Question: I'm developing an add-in and I'm encountering an error.
A bunch of stuff is printed to the console, and some of it is:

What does that mean? How do I enable that setting?
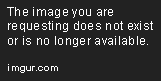
Answer: Great question!
Imagine you have code like this:
'''
async function run() {
await Excel.run(async (context) => {
const range = context.workbook.getSelectedRange();
range.getRow(1000).format.fill.color = "yellow";
await context.sync();
});
}
'''
And imagine that your selection is only a small range, such that 'getRow(1000)' will cause an exception.
If you run this today, you'll get some information:
<URL>
But note that you don't get the full set of statements, only the "surrounding" ones (which, if you had a of code, might not be enough). And also, that some of the information is "..."-ed out for you.
Now, stick the following line somewhere above your code:
'''
OfficeExtension.config.extendedErrorLogging = true;
'''
Once you have that, you'll get full error logging (which is great for debugging, but please don't do this in production apps -- you don't want to pay the performance cost, and more importantly, you don't want to log and store sensitive data, which might well be present in the log of the full statements (e.g., a 2D values array containing customer info...)
<URL>
From the <URL>:
'''
/** Configuration */
var config: {
/**
* Determines whether to log additional error information upon failure.
*
* When this property is set to true, the error object will include a "debugInfo.fullStatements" property that lists all statements in the batch request, including all statements that precede and follow the point of failure.
*
* Setting this property to true will negatively impact performance and will log all statements in the batch request, including any statements that may contain potentially-sensitive data.
* It is recommended that you only set this property to true during debugging and that you never log the value of error.debugInfo.fullStatements to an external database or analytics service.
*/
extendedErrorLogging: boolean;
};
'''